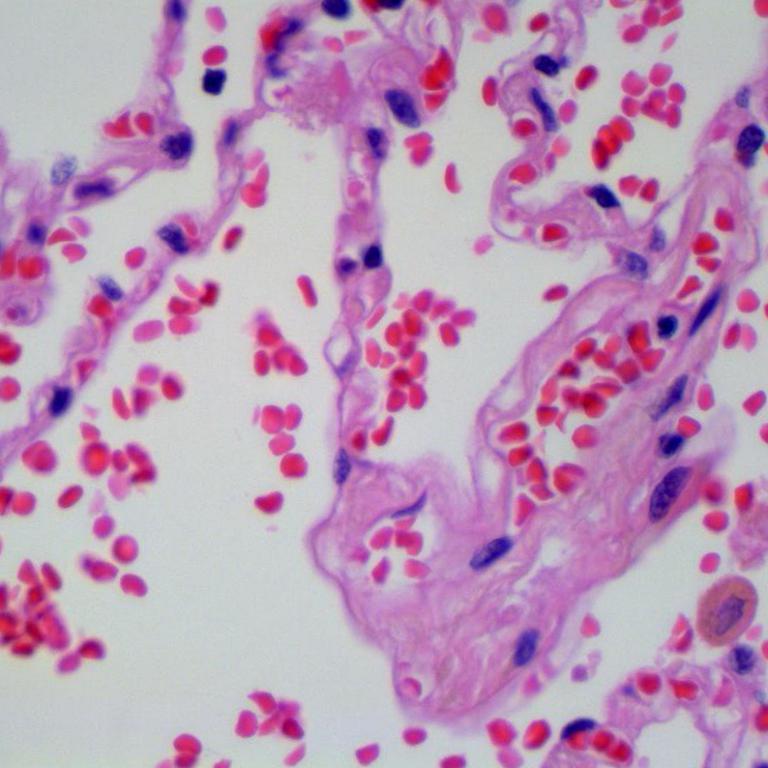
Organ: lung
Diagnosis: benign